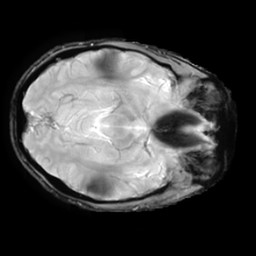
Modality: T2starw
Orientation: axial
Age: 27
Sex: male
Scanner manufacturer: ge
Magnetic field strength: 3 T
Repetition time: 0.65 s
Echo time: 0.02 s